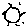
Label: sun